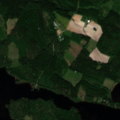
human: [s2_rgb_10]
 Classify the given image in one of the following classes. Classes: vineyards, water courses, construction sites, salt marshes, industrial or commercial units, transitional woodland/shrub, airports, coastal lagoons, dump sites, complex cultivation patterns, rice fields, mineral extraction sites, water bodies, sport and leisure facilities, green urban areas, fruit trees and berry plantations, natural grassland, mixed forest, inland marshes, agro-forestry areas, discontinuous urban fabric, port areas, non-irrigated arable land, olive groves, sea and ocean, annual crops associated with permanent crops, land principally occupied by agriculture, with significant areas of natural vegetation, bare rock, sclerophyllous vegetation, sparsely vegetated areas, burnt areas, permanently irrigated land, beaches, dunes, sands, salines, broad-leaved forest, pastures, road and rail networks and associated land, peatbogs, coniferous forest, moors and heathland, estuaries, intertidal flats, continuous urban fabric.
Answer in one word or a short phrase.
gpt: coniferous forest, mixed forest, transitional woodland/shrub, water bodies